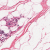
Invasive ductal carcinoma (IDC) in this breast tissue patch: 0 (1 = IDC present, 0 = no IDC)